Question: I have followed <URL> for using servlet for file upload.
Here is the folder structure (Dynamic project created using Eclipse). I am NOT using maven for this simple project. I added the external jar to the build path.

when I start Tomcat and deploy this application by right-clicking on the project in Eclipse > Run on Server I get
'''
Caused by: java.lang.NoClassDefFoundError: org/apache/commons/fileupload/FileItemFactory
at java.lang.Class.getDeclaredFields0(Native Method)
at java.lang.Class.privateGetDeclaredFields(Class.java:2499)
at java.lang.Class.getDeclaredFields(Class.java:1811)
at org.apache.catalina.util.Introspection.getDeclaredFields(Introspection.java:106)
at org.apache.catalina.startup.WebAnnotationSet.loadFieldsAnnotation(WebAnnotationSet.java:270)
at org.apache.catalina.startup.WebAnnotationSet.loadApplicationServletAnnotations(WebAnnotationSet.java:139)
at org.apache.catalina.startup.WebAnnotationSet.loadApplicationAnnotations(WebAnnotationSet.java:65)
at org.apache.catalina.startup.ContextConfig.applicationAnnotationsConfig(ContextConfig.java:415)
at org.apache.catalina.startup.ContextConfig.configureStart(ContextConfig.java:892)
at org.apache.catalina.startup.ContextConfig.lifecycleEvent(ContextConfig.java:386)
at org.apache.catalina.util.LifecycleSupport.fireLifecycleEvent(LifecycleSupport.java:117)
at org.apache.catalina.util.LifecycleBase.fireLifecycleEvent(LifecycleBase.java:90)
at org.apache.catalina.core.StandardContext.startInternal(StandardContext.java:5380)
at org.apache.catalina.util.LifecycleBase.start(LifecycleBase.java:150)
... 6 more
Caused by: java.lang.ClassNotFoundException: org.apache.commons.fileupload.FileItemFactory
at org.apache.catalina.loader.WebappClassLoader.loadClass(WebappClassLoader.java:1720)
at org.apache.catalina.loader.WebappClassLoader.loadClass(WebappClassLoader.java:1571)
... 20 more
'''
please help me with what is going wrong here and how to fix this?
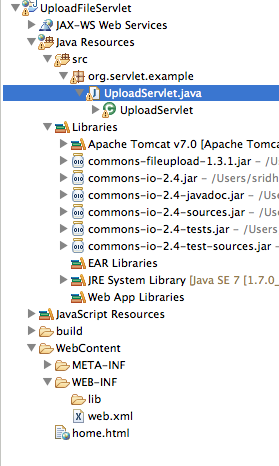
Answer: You need to copy the required jars into your '/WEB-INF/lib' folder as well.
'''
commons-io-2.4.jar
commons-fileupload-1.3.1.jar
'''
The reason is that just adding the jar dependencies to your Eclipse project's build path does not make them automatically available on Tomcat. Since, the dependencies are missing (not found in the 'lib' folder) your web app's deployment fails.